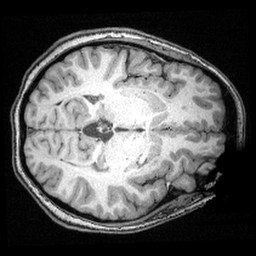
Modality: T1w
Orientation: axial
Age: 27
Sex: female
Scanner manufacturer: siemens
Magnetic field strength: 3 T
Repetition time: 2.4 s
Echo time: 0.00374 s